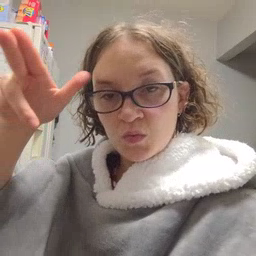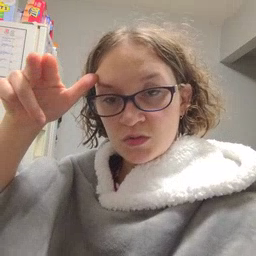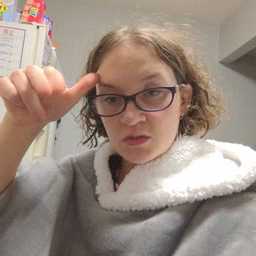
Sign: horse